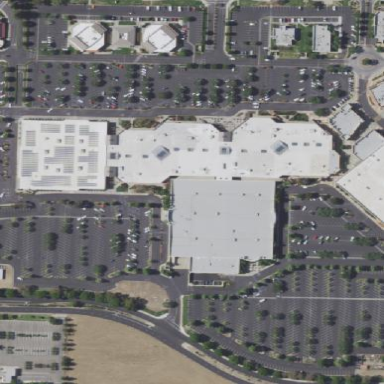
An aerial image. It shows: Regional shopping center within commercial area.